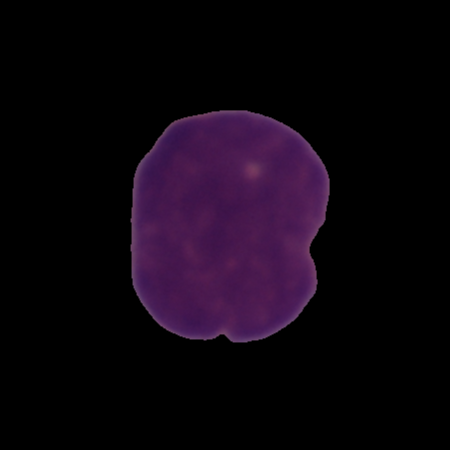
Label: cancer